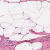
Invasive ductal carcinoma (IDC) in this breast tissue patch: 0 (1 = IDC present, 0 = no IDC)